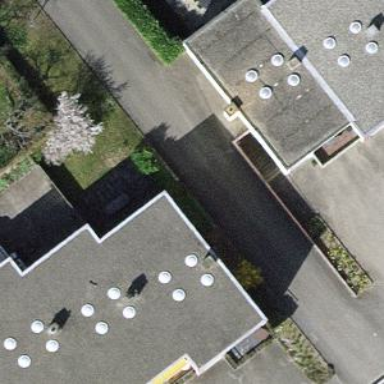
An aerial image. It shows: House with flat roof.